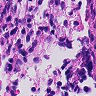
Metastatic tissue present: no